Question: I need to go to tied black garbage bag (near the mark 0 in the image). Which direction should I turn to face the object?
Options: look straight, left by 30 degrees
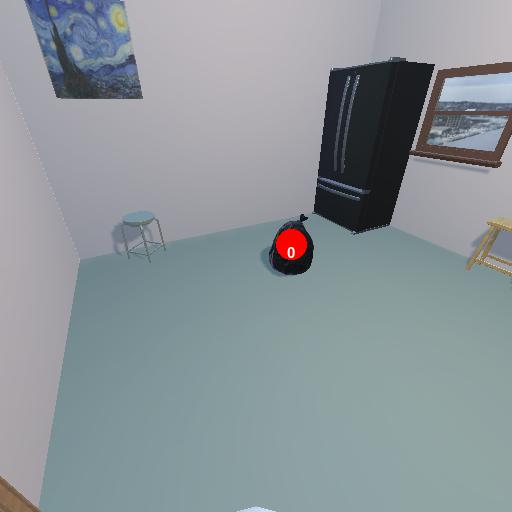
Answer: look straight